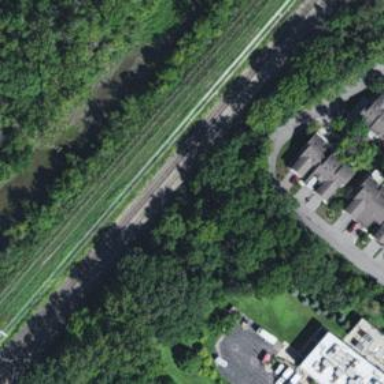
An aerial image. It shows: Railway track.